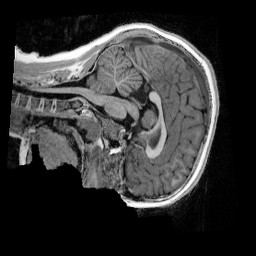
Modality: UNIT1_denoised
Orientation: sagittal
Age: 9
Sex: female
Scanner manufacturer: siemens
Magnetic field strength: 3 T
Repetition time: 4 s
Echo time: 0.00303 s